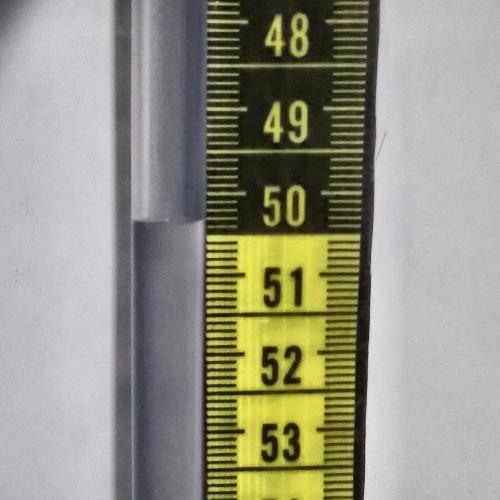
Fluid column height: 50.3 cm